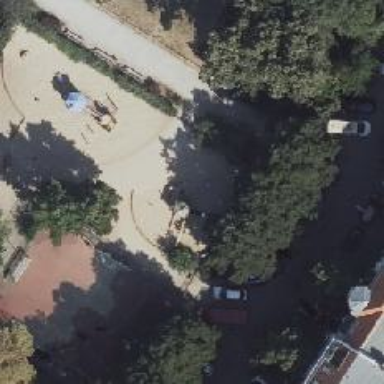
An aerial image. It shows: Playground with basket swing.